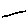
Label: line